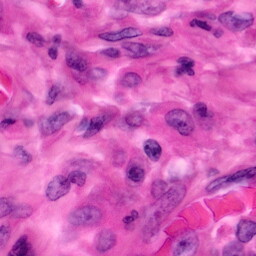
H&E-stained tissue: Pancreatic